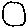
Label: circle